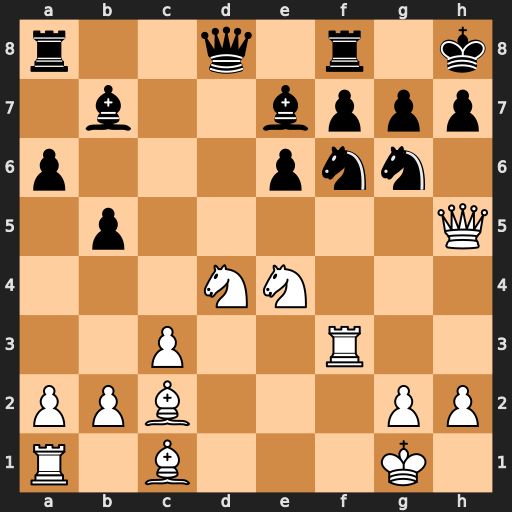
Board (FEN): r2q1r1k/1b2bppp/p3pnn1/1p5Q/3NN3/2P2R2/PPB3PP/R1B3K1
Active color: w
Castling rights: -
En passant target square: -
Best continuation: Nxf6 Bxf6 Rh3